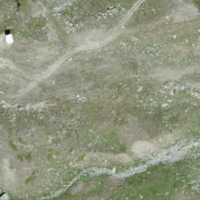
EUNIS habitat code: 31
Species observed at this site:
Vaccinium vitis-idaea